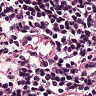
Metastatic tissue present: no